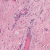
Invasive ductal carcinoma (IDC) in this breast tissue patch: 0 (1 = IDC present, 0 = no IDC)